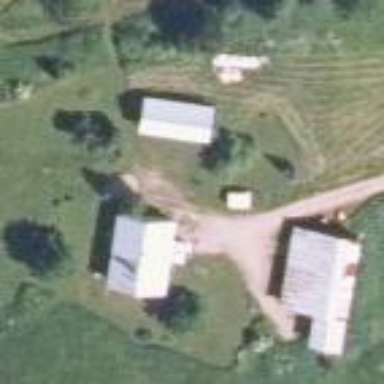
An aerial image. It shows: Farm with farmyard.